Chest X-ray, AP view. Patient: 34 years old, sex M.
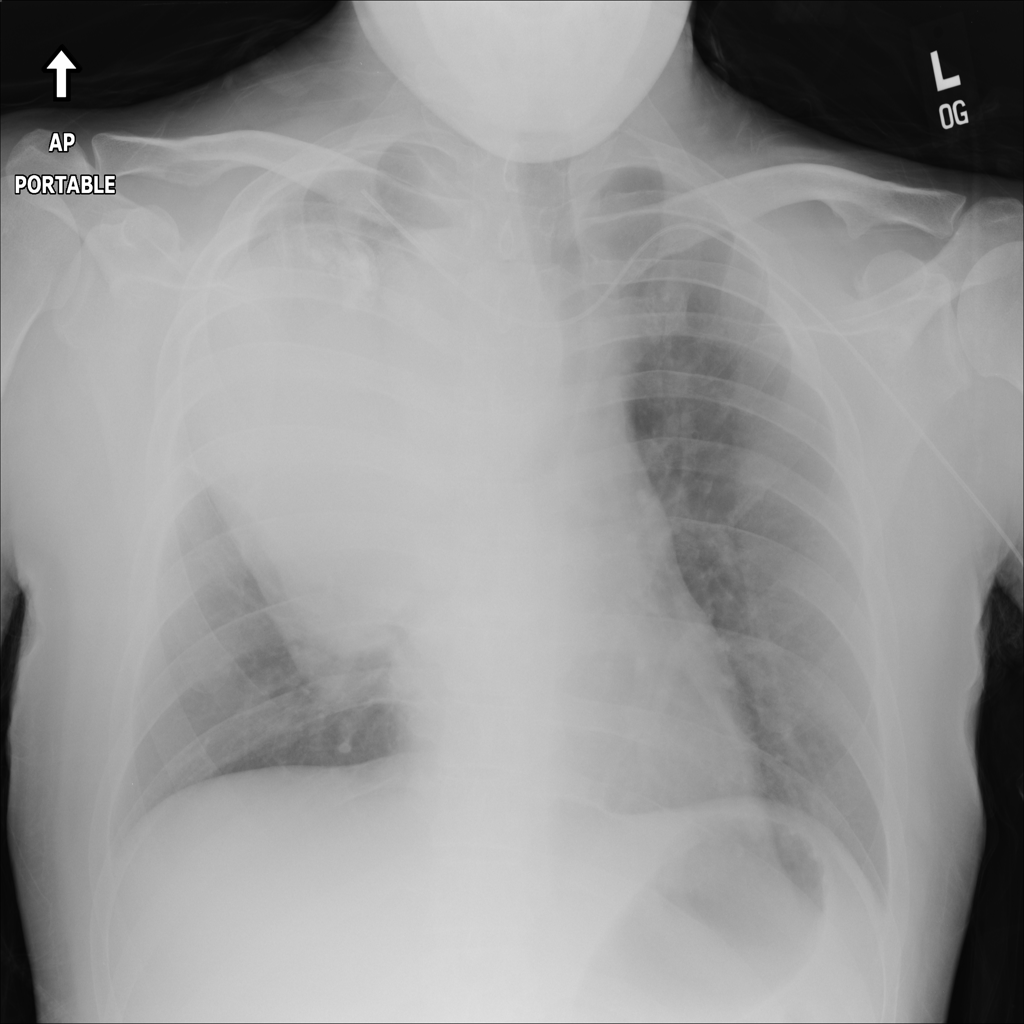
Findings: No Finding